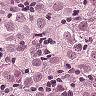
Metastatic tissue present: yes